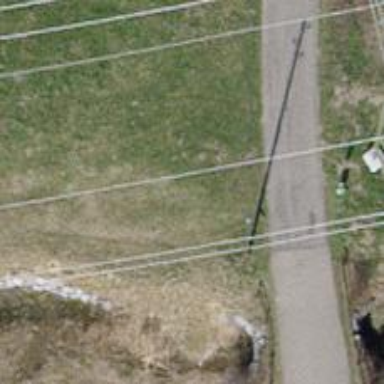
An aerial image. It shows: Power pole.